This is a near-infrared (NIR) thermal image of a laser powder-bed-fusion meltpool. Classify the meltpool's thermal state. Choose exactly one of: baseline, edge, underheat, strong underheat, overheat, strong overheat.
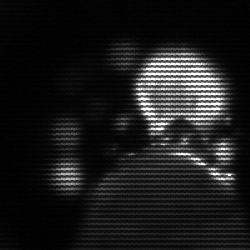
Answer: baseline